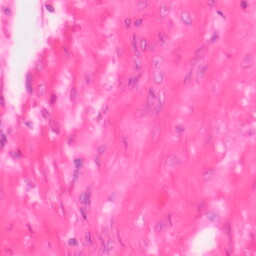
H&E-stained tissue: Colon